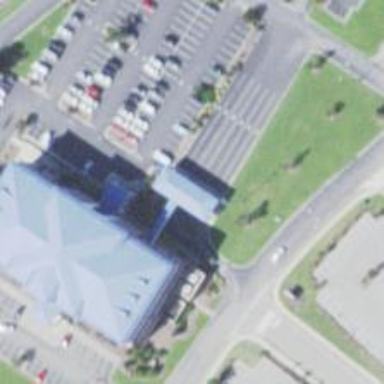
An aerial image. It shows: Retail building.